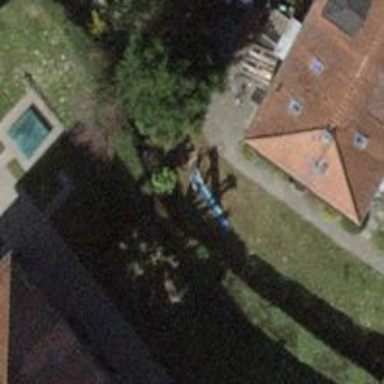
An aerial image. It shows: House with hipped roof.